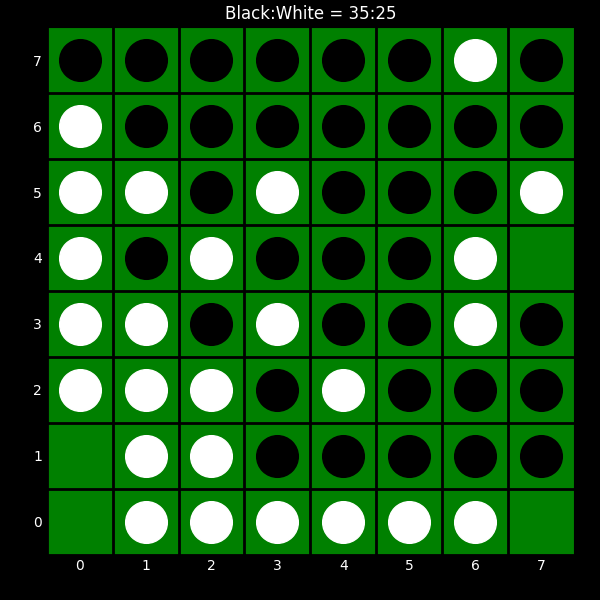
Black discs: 35
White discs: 25